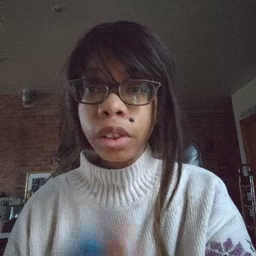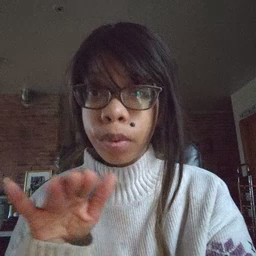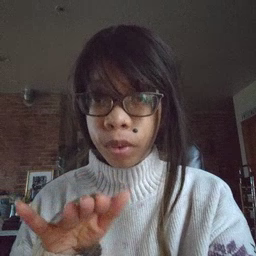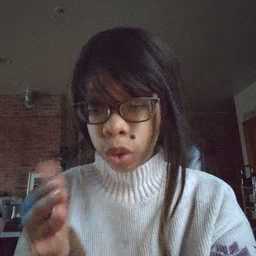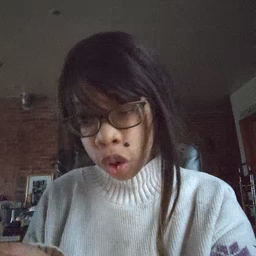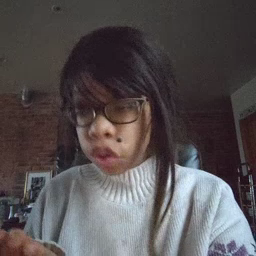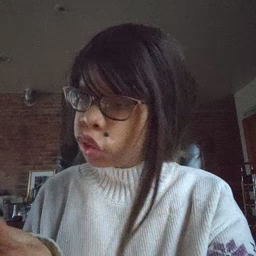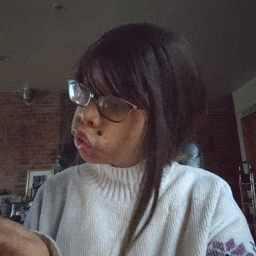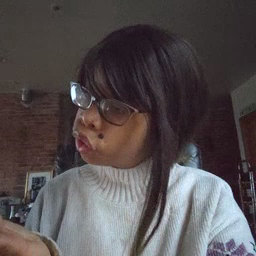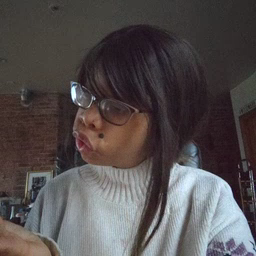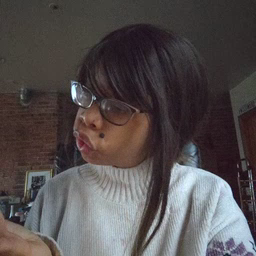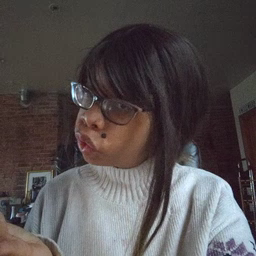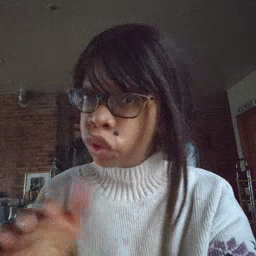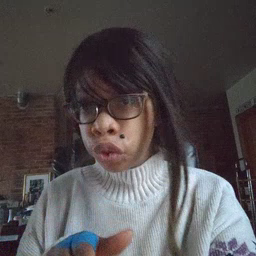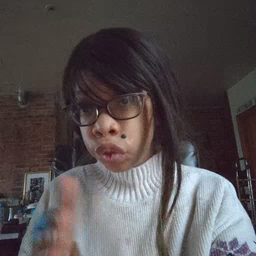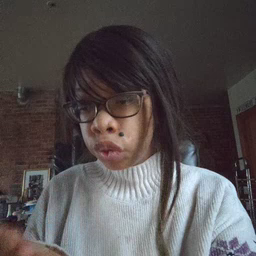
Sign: book